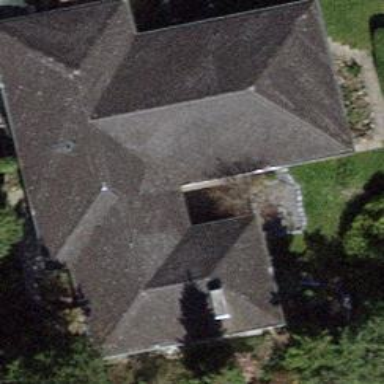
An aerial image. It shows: Detached building with hipped roof.